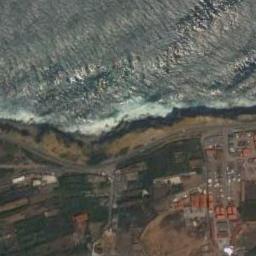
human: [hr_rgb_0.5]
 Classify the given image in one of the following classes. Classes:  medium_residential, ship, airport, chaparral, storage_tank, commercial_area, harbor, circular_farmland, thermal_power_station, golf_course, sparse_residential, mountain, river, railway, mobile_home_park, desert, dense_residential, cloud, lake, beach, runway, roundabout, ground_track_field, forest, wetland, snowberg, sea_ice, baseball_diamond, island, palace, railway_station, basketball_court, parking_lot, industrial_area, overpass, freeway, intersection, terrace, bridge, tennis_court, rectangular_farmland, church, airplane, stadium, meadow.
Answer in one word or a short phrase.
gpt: beach